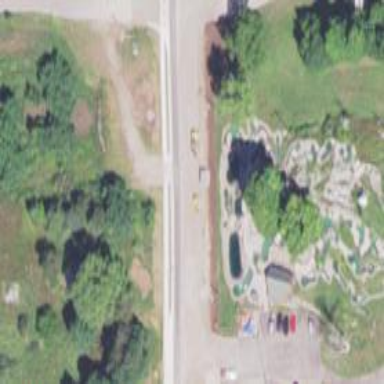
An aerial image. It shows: Miniature golf course.